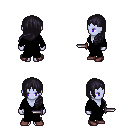
a pixel art fantasy rpg character, female body template, dark elf, purple skin, black robe, gold greaves, raven left-swept hairstyle, maroon shoes, dagger, four views (front, back, left, right), 2x2 character sprite sheet, small pixel art, hard edges, no anti-aliasing